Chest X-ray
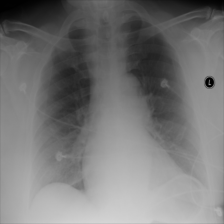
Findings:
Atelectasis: negative
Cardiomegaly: negative
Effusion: negative
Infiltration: negative
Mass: negative
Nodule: negative
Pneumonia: negative
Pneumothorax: negative
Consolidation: negative
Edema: negative
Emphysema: negative
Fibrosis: negative
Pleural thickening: negative
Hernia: negative